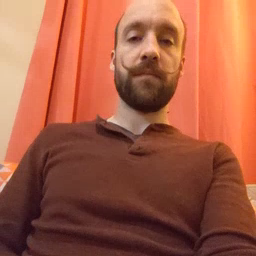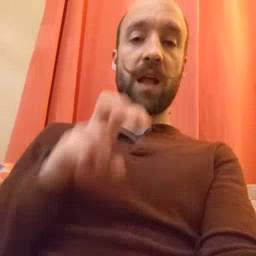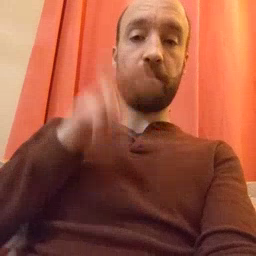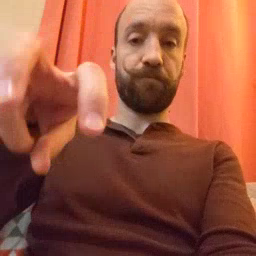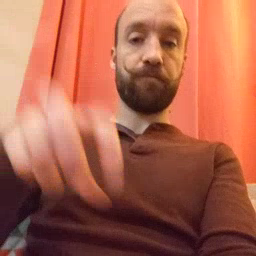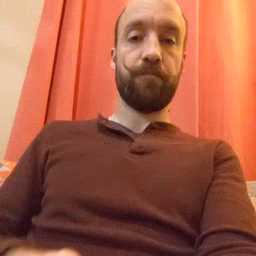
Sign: jump